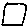
Label: square